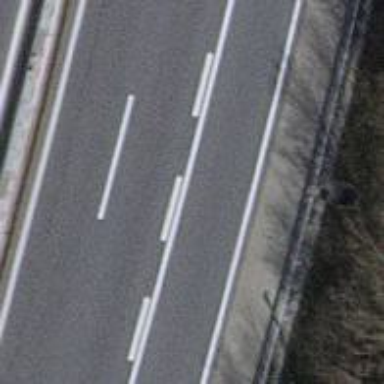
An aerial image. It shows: Motorway link.